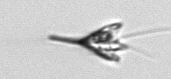
Label: Pyramimonas_longicauda